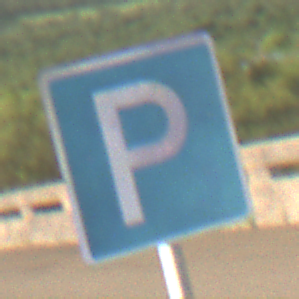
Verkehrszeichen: Parken
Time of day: MorningAfternoon
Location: Outdoor (RoadRail)
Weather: PartlyCloudy
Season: NotSpecified
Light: Natural